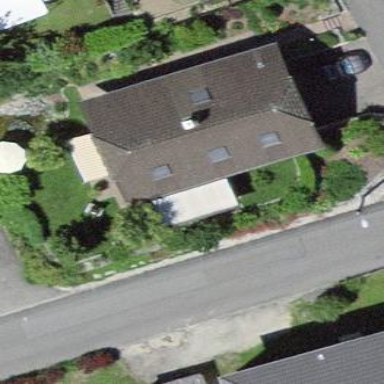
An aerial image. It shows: Residential building with hipped roof.